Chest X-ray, AP view. Patient: 42 years old, sex F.
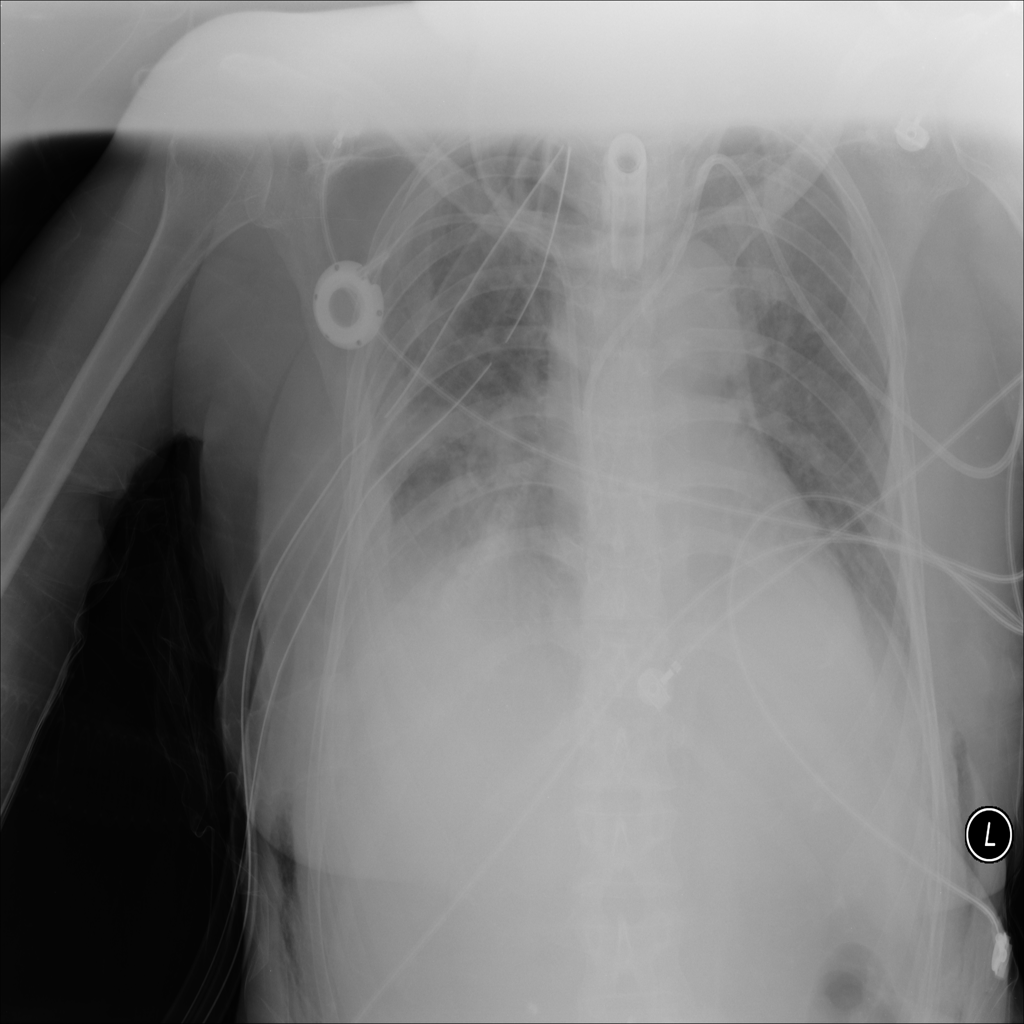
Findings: No Finding